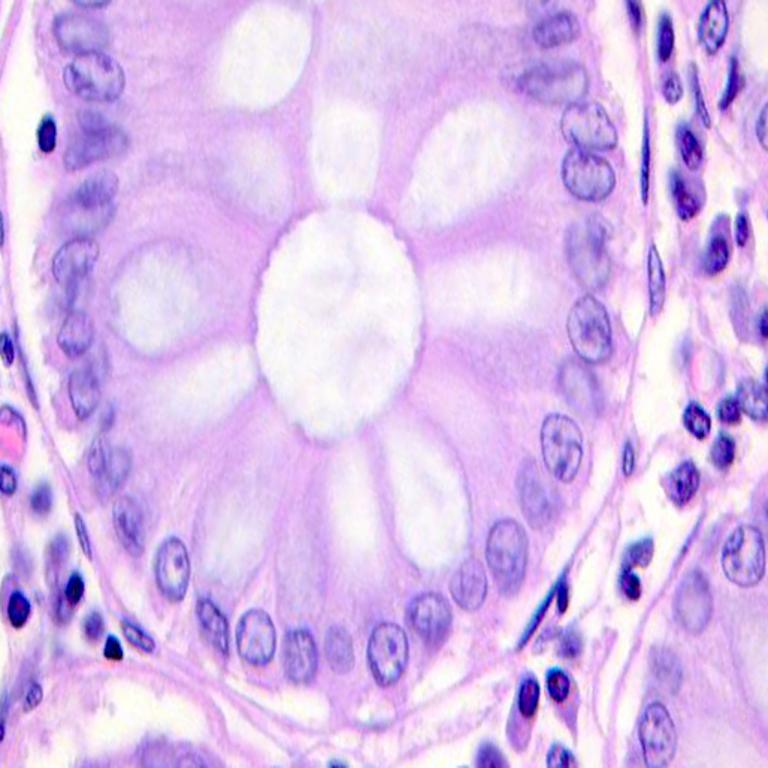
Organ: colon
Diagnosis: benign